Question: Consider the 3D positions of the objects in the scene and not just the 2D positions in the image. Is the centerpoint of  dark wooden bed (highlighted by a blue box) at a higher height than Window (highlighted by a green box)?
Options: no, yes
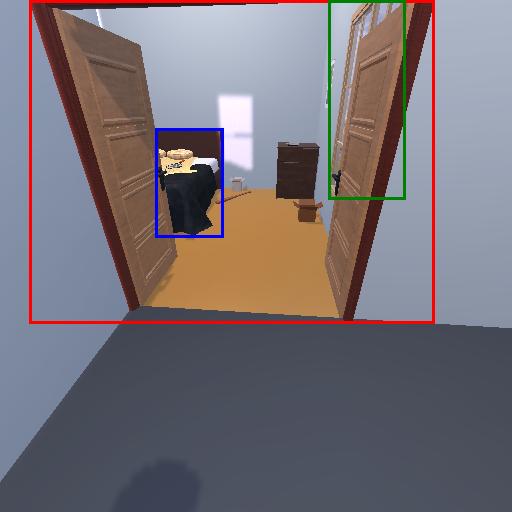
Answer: no